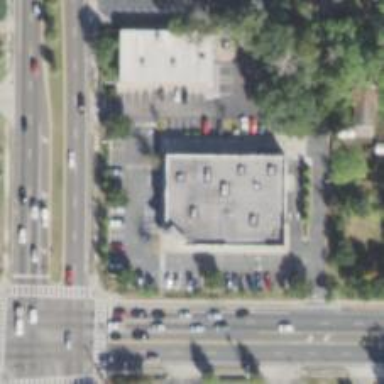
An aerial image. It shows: Pharmacy providing healthcare services.